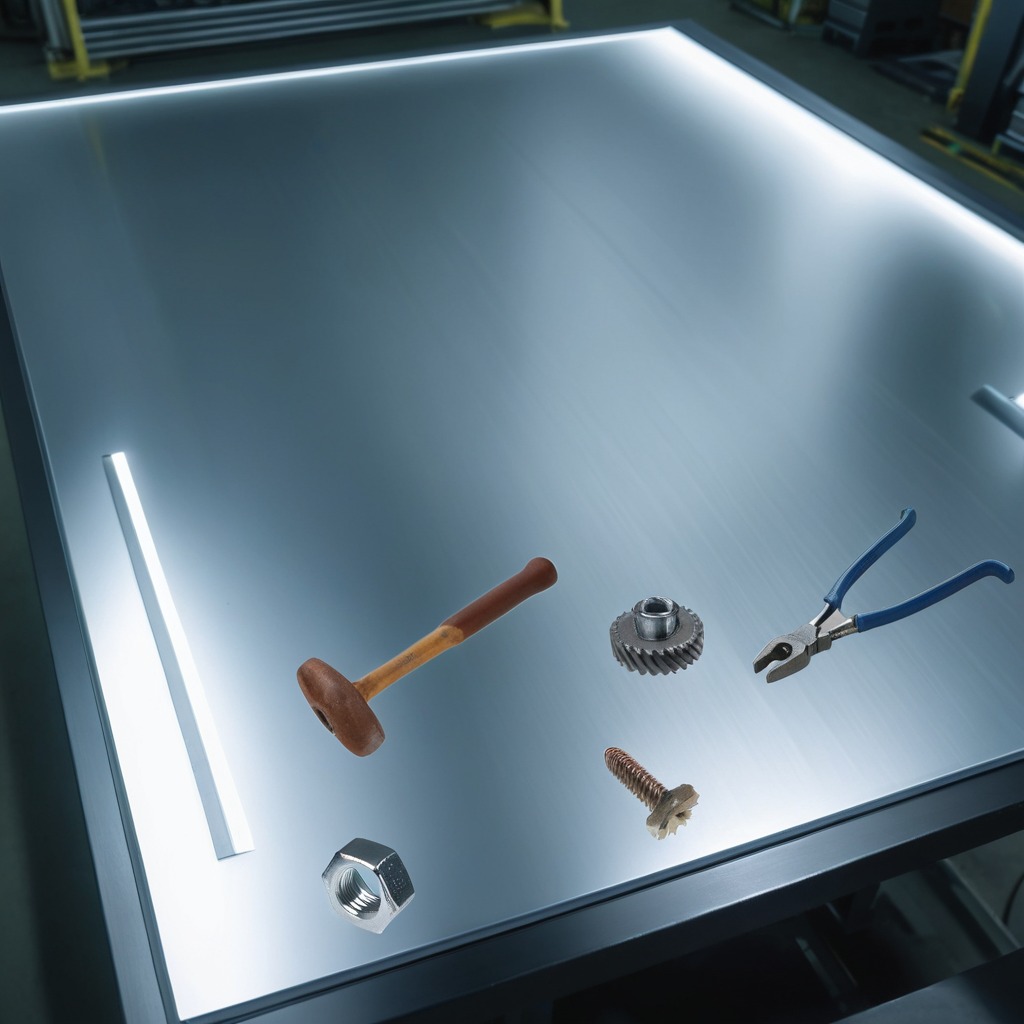
A steel gear with teeth, a hammer, a metal machine screw, pliers, and a metal nut are lying on the metal table in a machine shop under fluorescent lights.